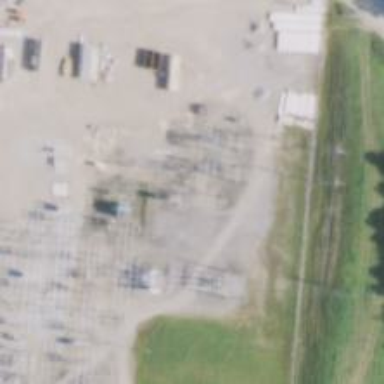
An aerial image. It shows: Switch used for power control.